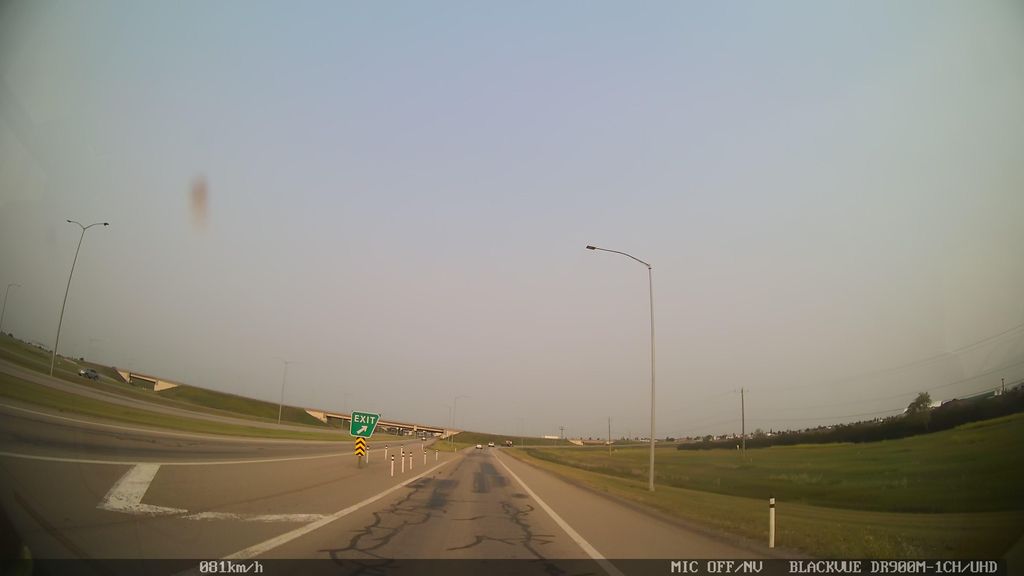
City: calgary